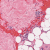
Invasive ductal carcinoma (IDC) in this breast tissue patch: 0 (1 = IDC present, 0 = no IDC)